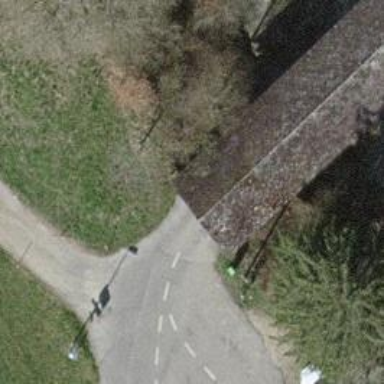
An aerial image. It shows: Unclassified road with covered bridge.